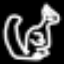
Label: square